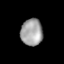
Tissue: lung
Cell type: Myeloid cells
Senescence score: 0.242
Nuclear area (px): 575
Mean DAPI intensity: 160.626